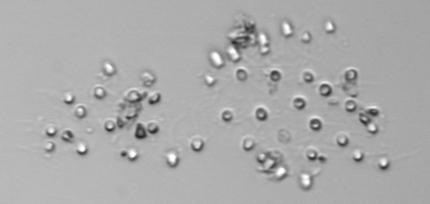
Label: Parvicorbicula_socialis